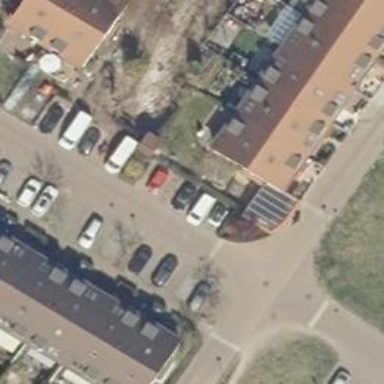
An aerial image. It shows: Traffic calming table.